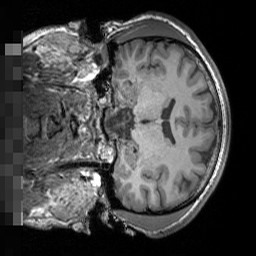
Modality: T1w
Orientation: coronal
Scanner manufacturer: siemens
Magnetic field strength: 3 T
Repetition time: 1.5 s
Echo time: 0.00291 s